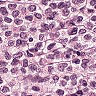
Metastatic tissue present: yes